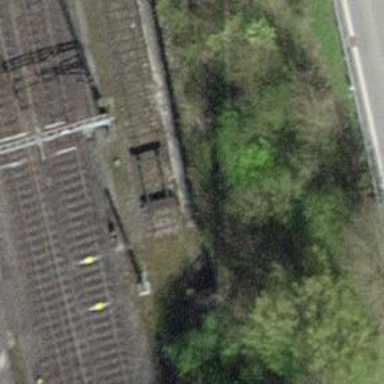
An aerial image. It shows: Railway buffer stop.